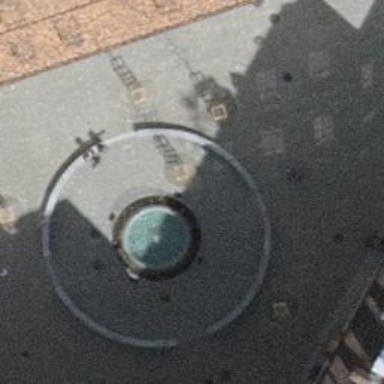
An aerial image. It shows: Beautiful fountain.